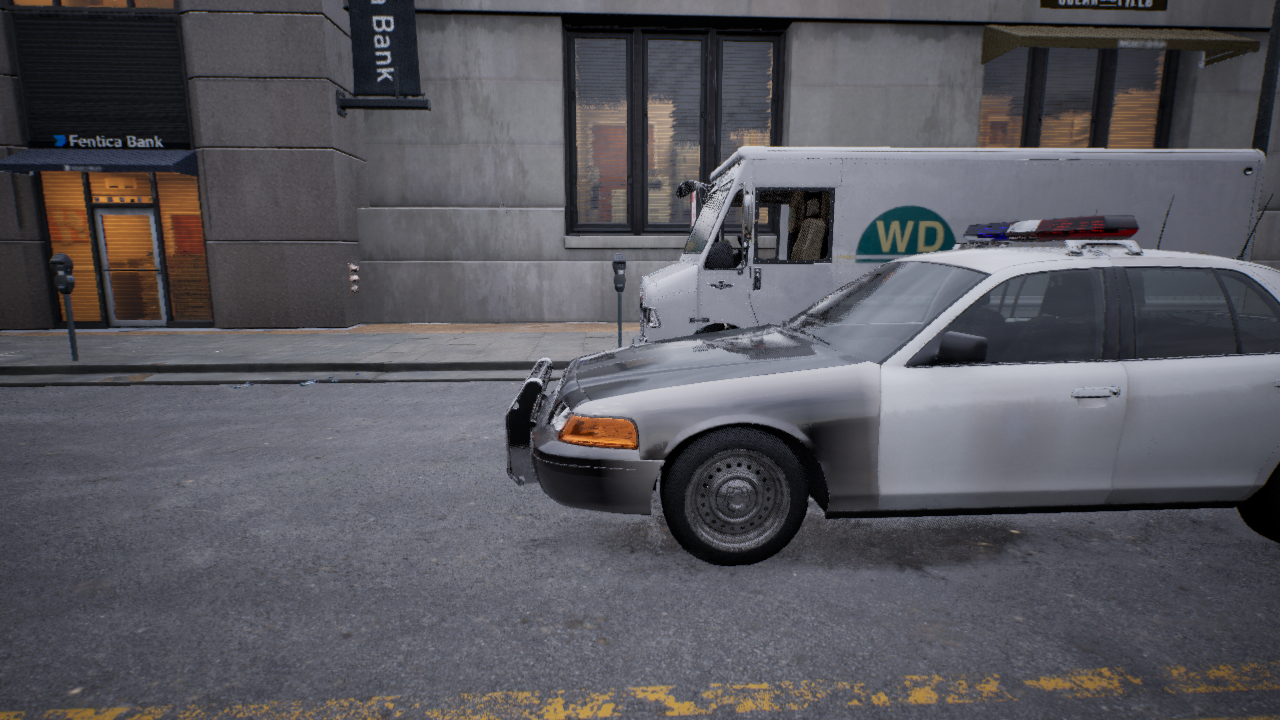
Venue: downtown
Lighting: clear day
Vehicle rig: sedan